Field crop: maize
Growth stage: 2
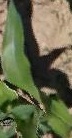
Species: maize